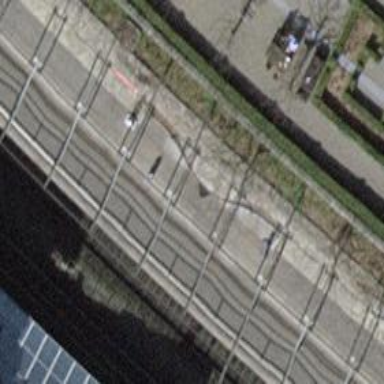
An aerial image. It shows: Footway bridge with sett surface.